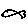
Label: fish